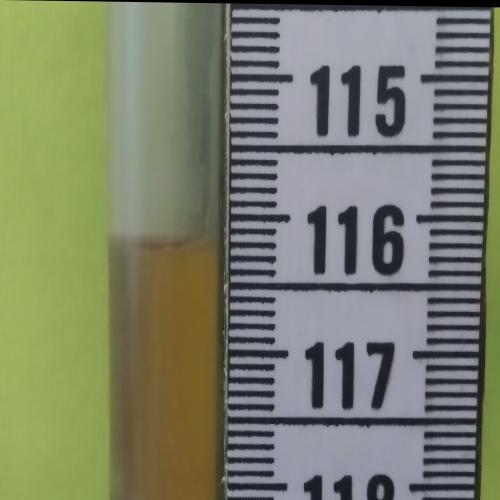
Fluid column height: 116.2 cm